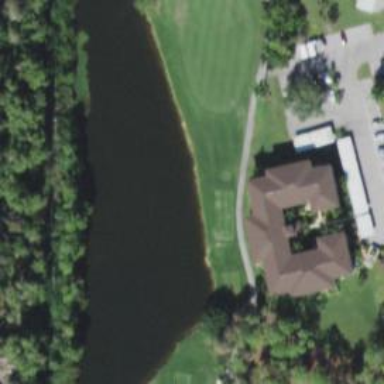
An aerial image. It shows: Golf cartpath that is also road path.